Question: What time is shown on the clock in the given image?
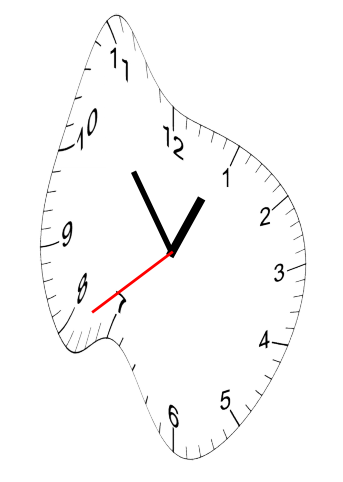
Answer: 12:53:39